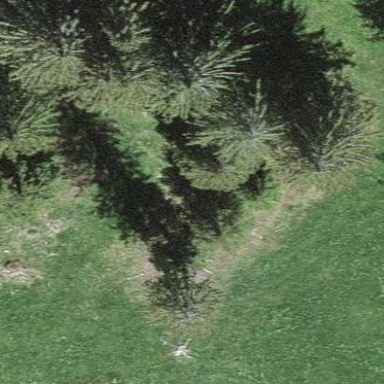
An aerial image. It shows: Beautiful woodland area.